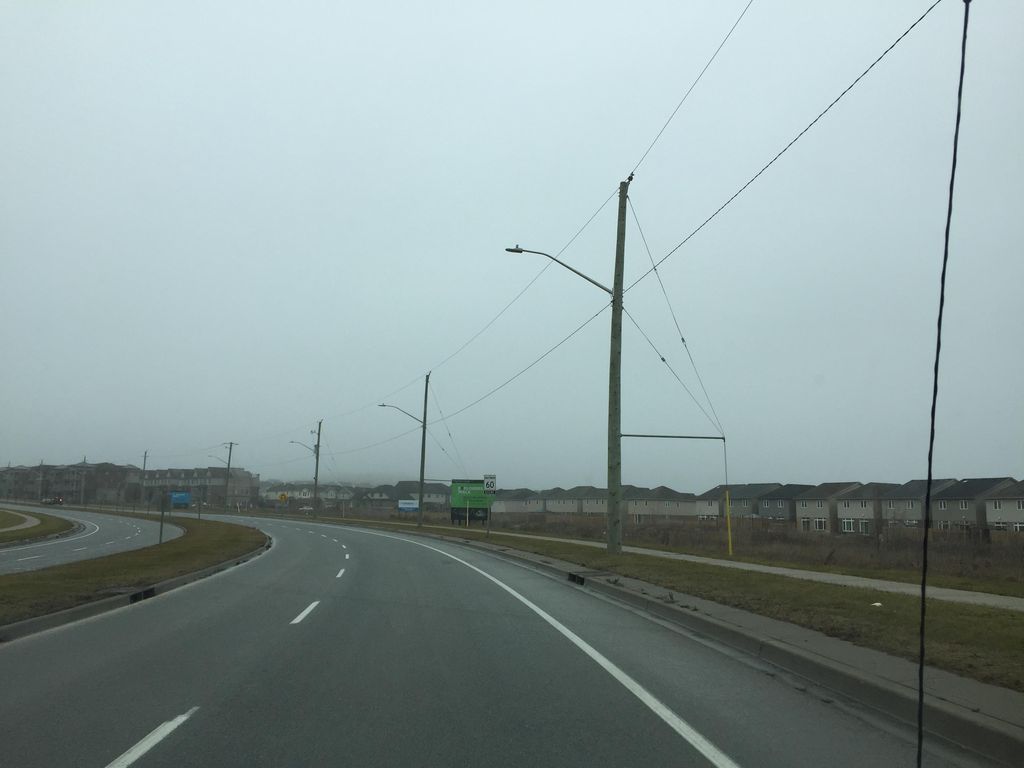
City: kitchener-waterloo